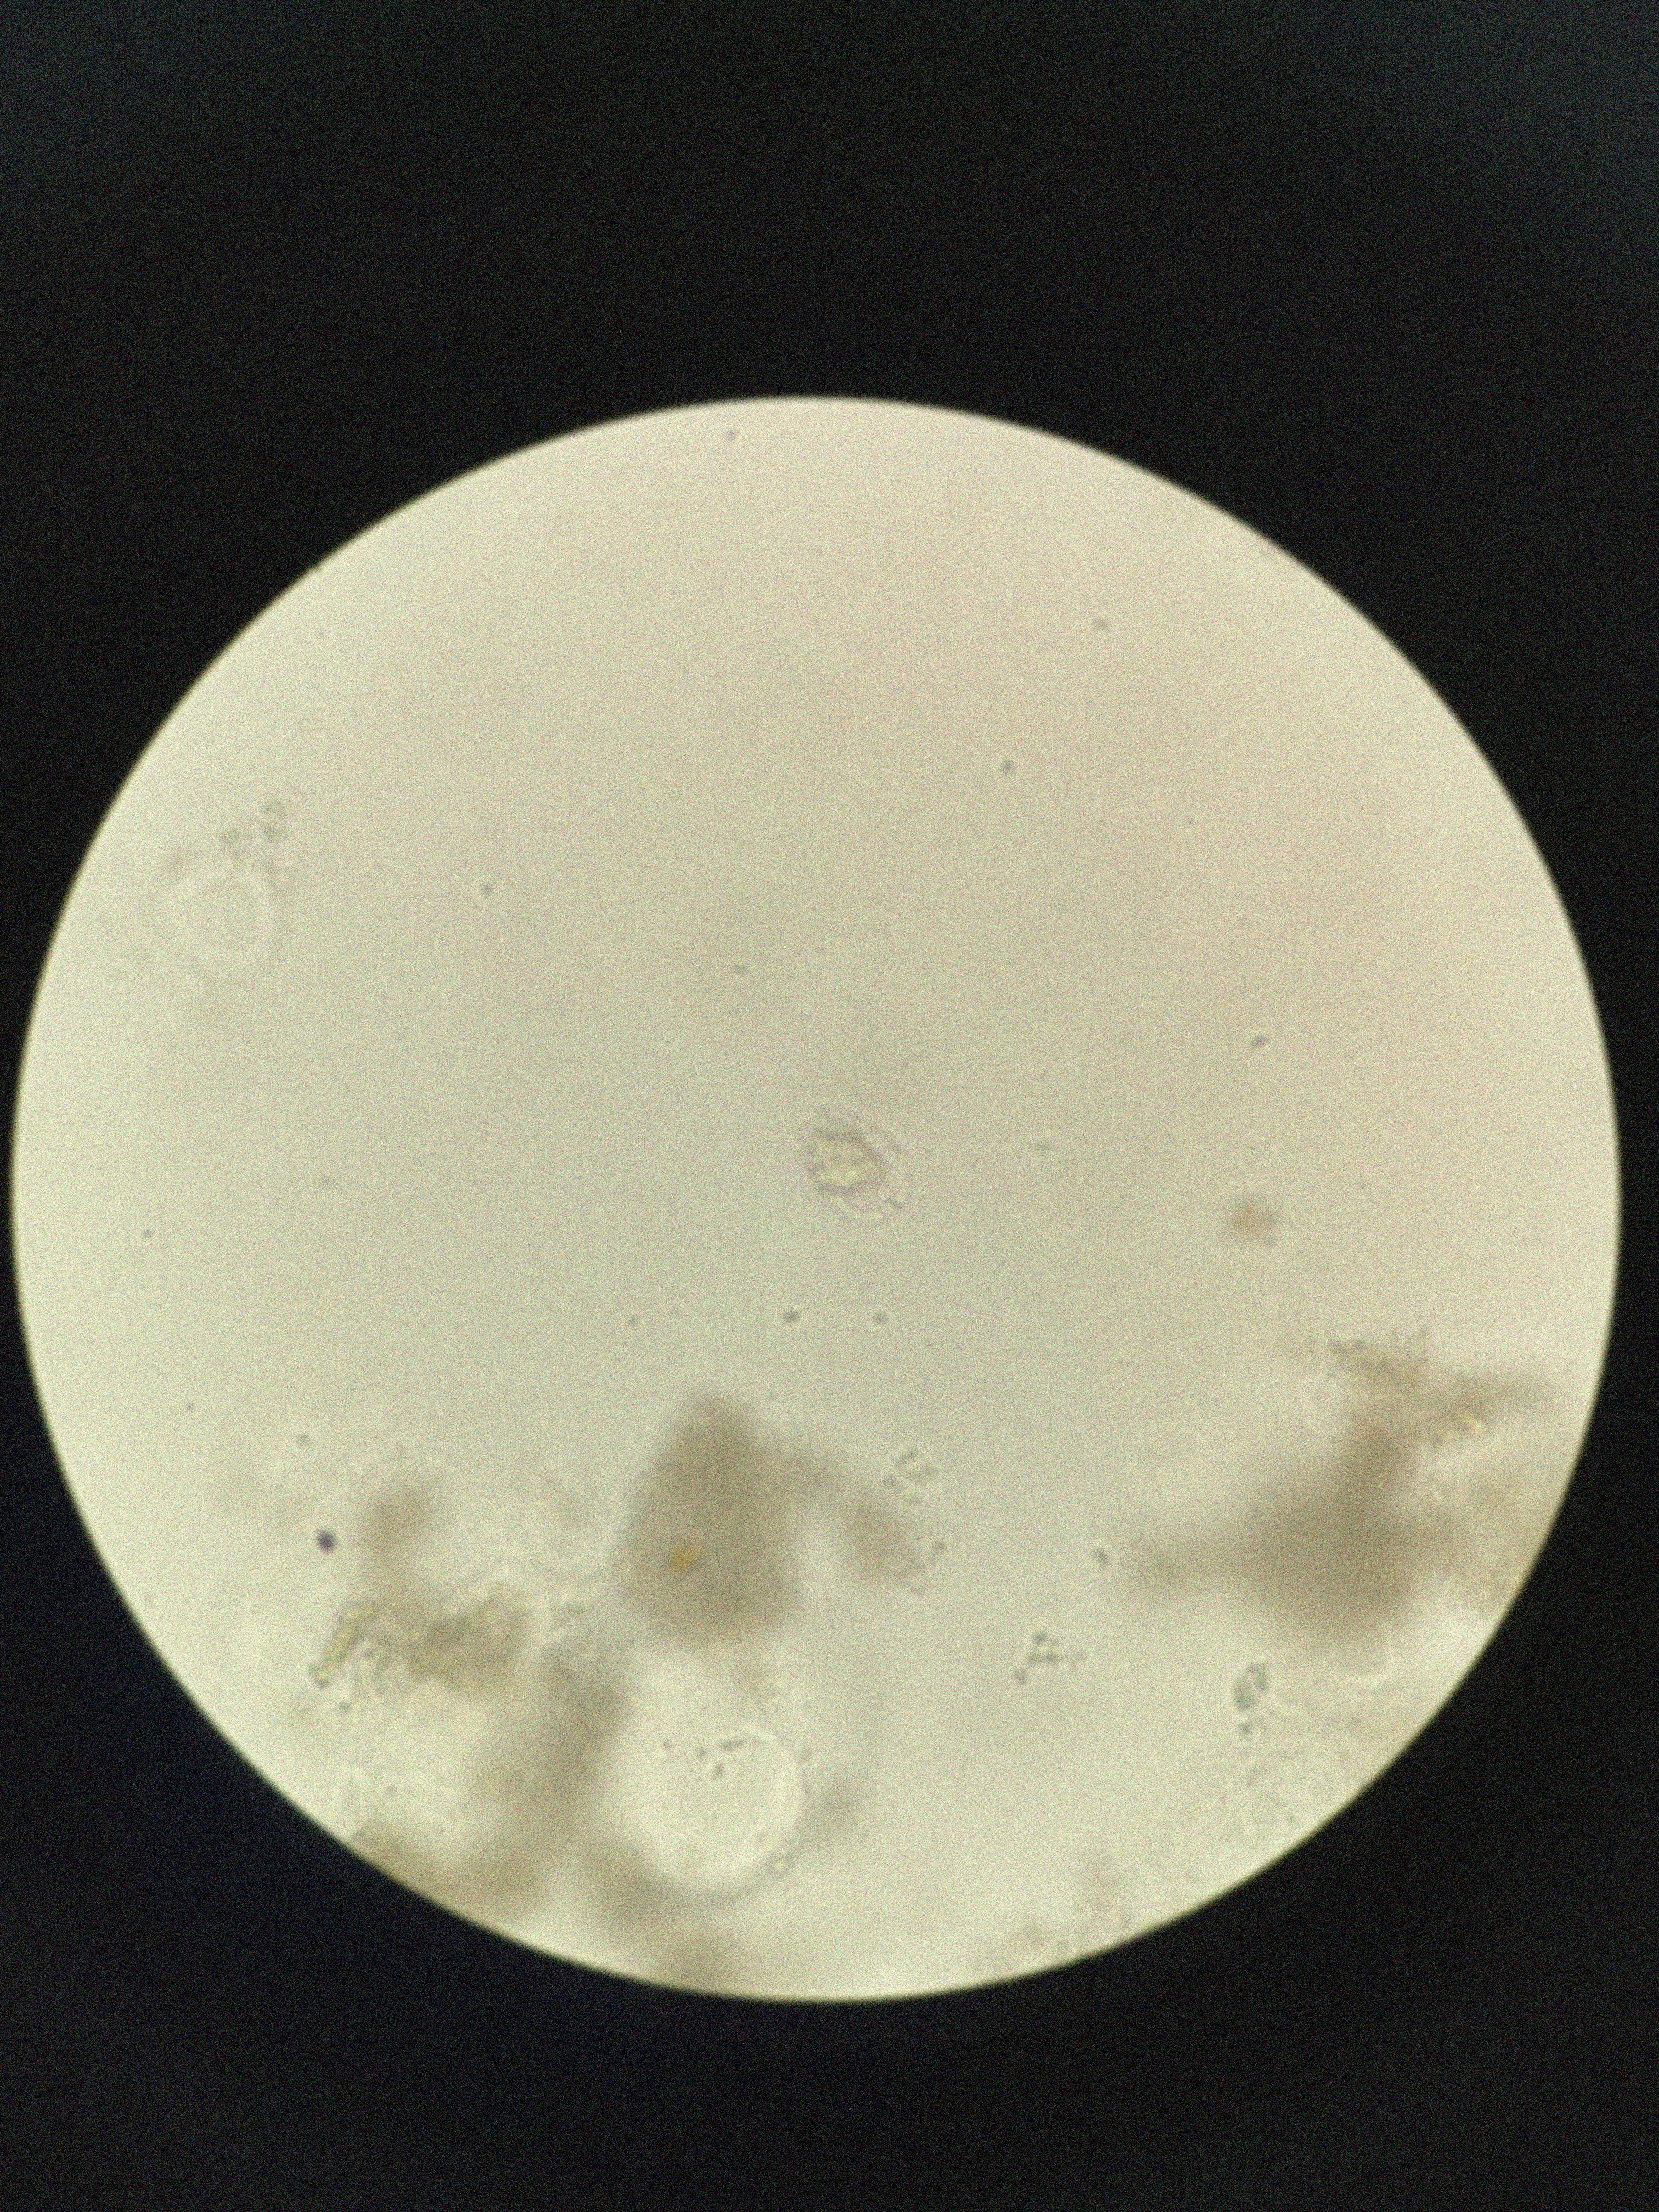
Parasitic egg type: Hymenolepis nana